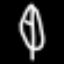
Label: leaf